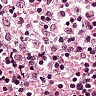
Metastatic tissue present: no